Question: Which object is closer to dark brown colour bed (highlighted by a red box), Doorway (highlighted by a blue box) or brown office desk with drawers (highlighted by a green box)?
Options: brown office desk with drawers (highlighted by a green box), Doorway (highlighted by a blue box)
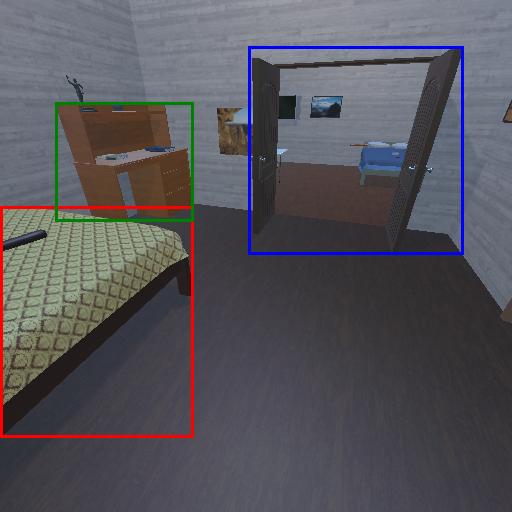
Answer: brown office desk with drawers (highlighted by a green box)